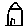
Label: house